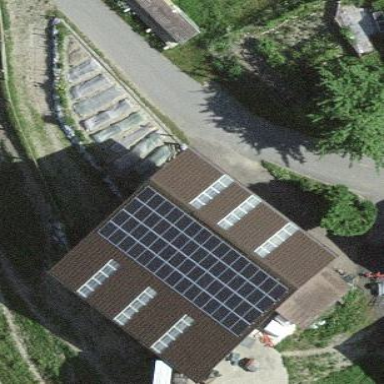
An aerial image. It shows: Barn.